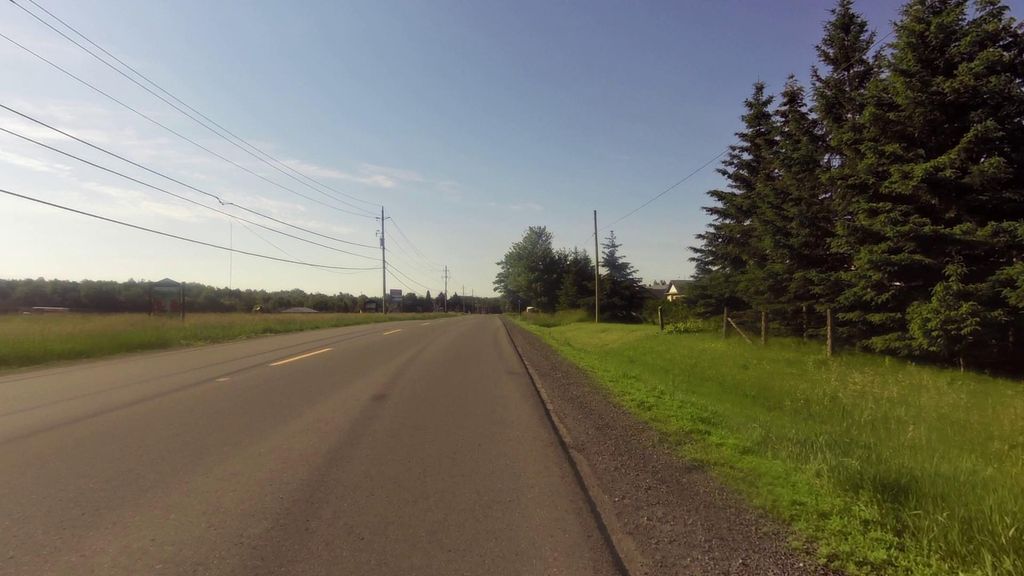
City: ottawa-gatineau